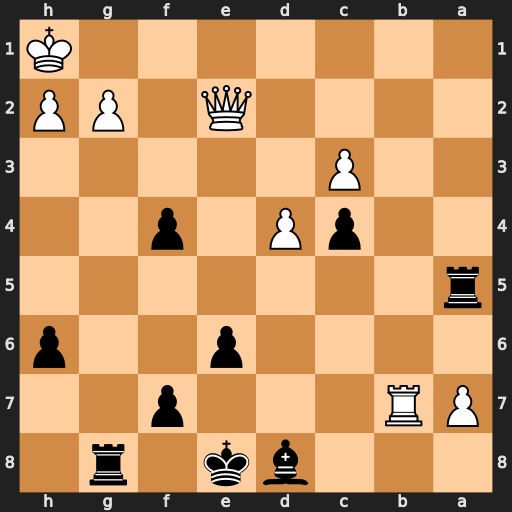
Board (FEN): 3bk1r1/PR3p2/4p2p/r7/2pP1p2/2P5/4Q1PP/7K
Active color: b
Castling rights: -
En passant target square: -
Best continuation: Ra1+ Rb1 Rxb1+ Qd1 Rxd1#